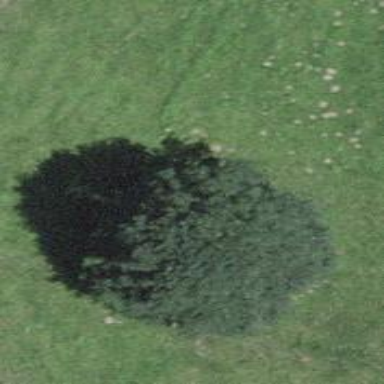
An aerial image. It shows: Beautiful tree in nature.